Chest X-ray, PA view. Patient: 14 years old, sex F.
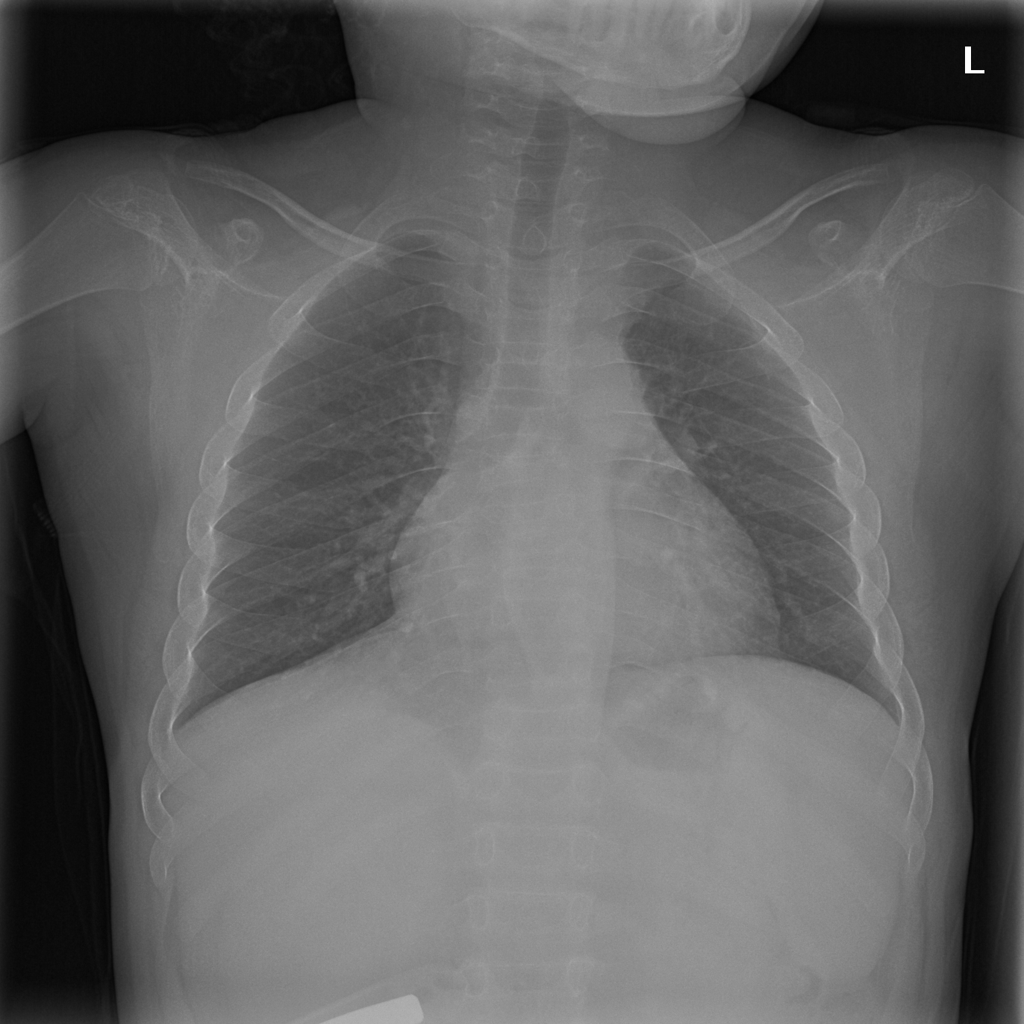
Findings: Infiltration